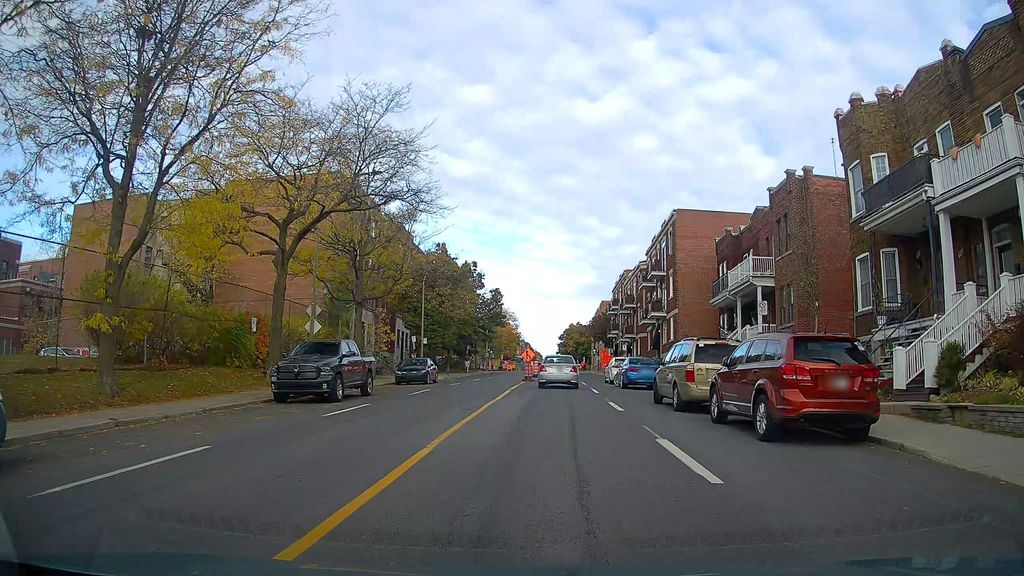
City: montreal